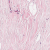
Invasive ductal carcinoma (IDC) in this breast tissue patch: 0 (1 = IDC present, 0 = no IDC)